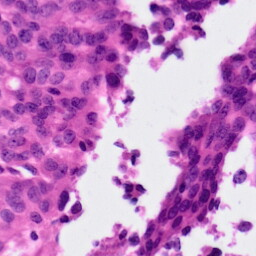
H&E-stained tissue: Ovarian